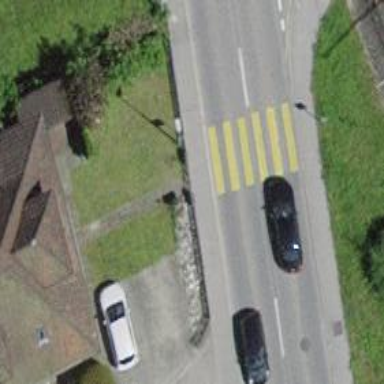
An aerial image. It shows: Zebra crossing on the road.